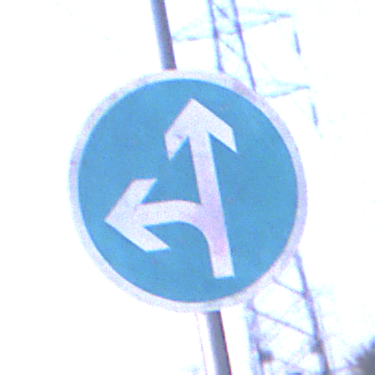
Verkehrszeichen: VorgeschriebeneFahrtrichtungGeradeausOderLinks
Umgebung: Outdoor, Nature
Tageszeit: SunriseSunset
Wetter: Clear
Licht: Natural
Jahreszeit: NotSpecified
Kontrast: LowContrast